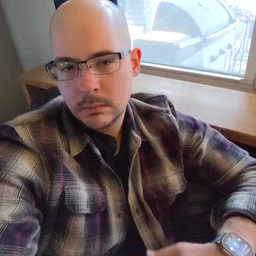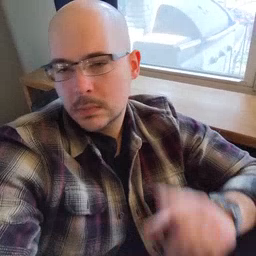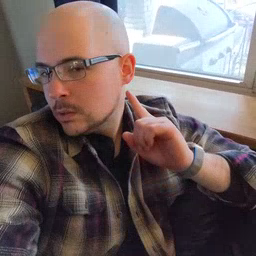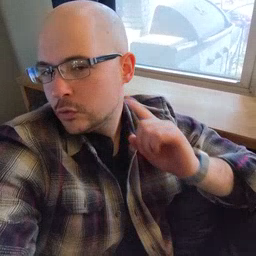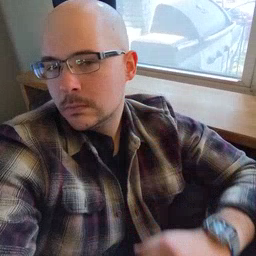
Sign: ear